Question: Could you help me in telling me how to find a component with this structure in react? I will implement something similar in my project.

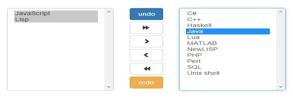
Answer: @alberto It is always good to share as many info about your question as possible but not too long stories. In your case, You can tell in words what is required and also if you want to inset some image, insert inline so it is visible to viewers .
However, here is what you want. This is called 'Transfer' component from Ant Design.
<URL>
Here is sample code, how api looks like
'''
<Transfer
dataSource={mockData}
titles={['Source', 'Target']}
targetKeys={targetKeys}
selectedKeys={selectedKeys}
onChange={this.handleChange}
onSelectChange={this.handleSelectChange}
onScroll={this.handleScroll}
render={item => item.title}
disabled={disabled}
/>
'''